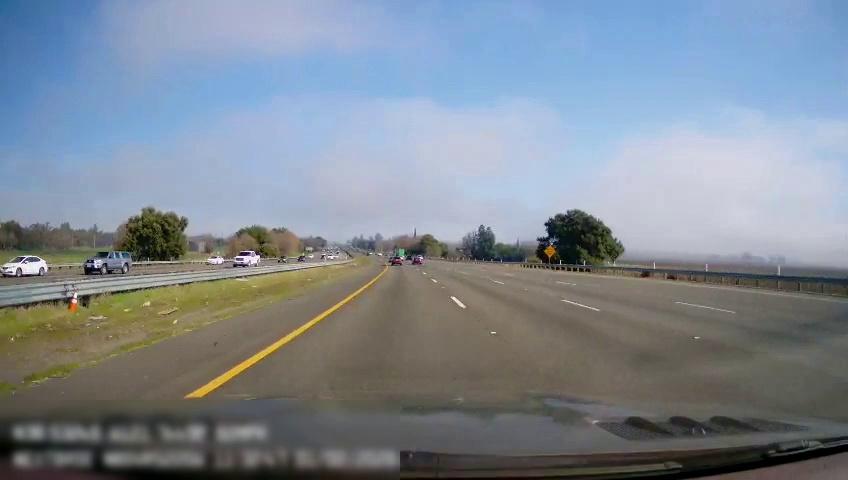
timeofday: Day
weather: Sunny
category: Drivable Space
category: Drivable Space
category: Vehicles | Car
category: Vehicles | SUV
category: Vehicles | Truck
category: Vehicles | Car
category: Lanes | Current Lane
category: Lanes | Current Lane
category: Lanes | Alternate Lane
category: Lanes | Alternate Lane
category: Lanes | Alternate Lane
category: Traffic | Signs